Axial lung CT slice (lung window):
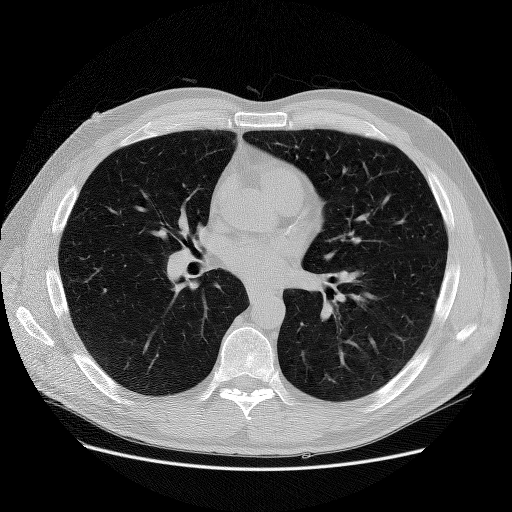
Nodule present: no